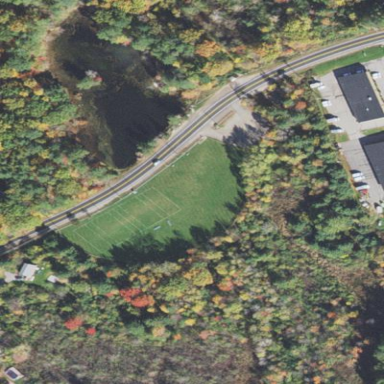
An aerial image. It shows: Recreation area.